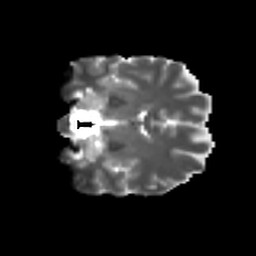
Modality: T2w
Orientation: coronal
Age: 36
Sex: female
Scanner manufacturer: ge
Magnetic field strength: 3 T
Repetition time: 7.8 s
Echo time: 0.0606 s